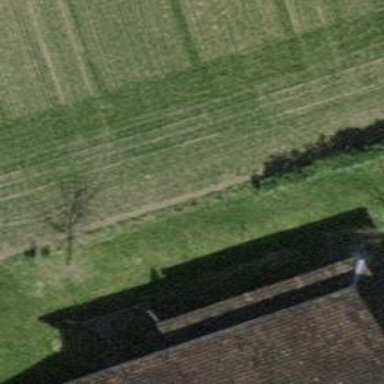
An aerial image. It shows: Farm.